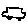
Label: car